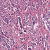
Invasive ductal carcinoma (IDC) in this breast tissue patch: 1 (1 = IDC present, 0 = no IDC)